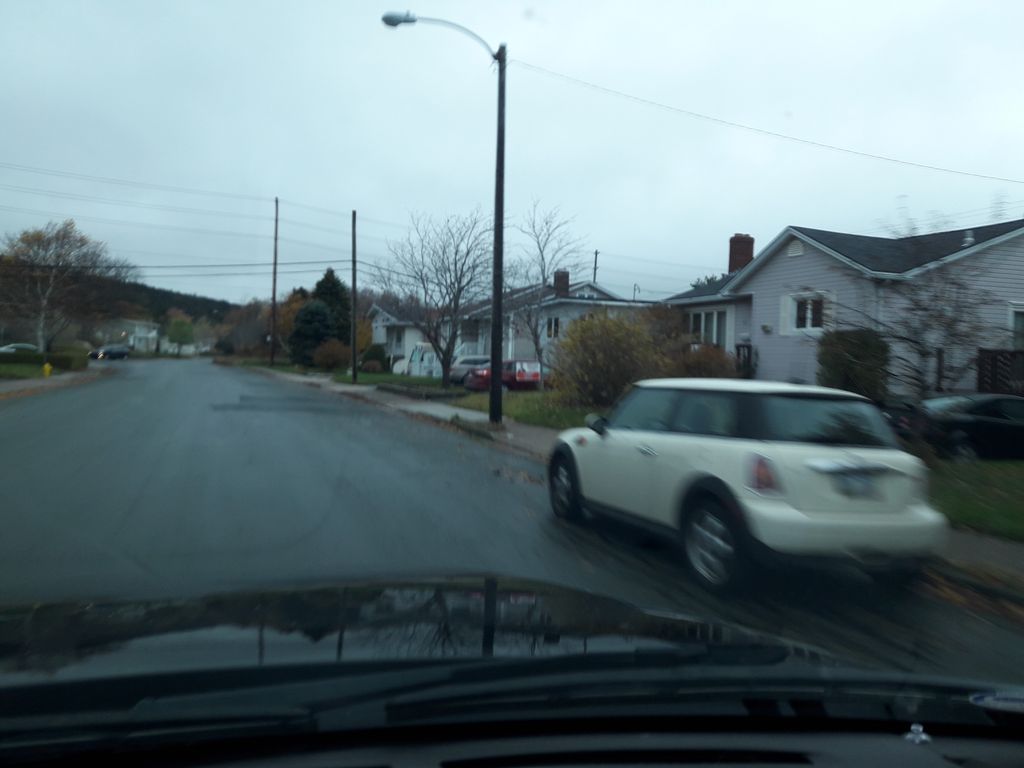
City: st_johns